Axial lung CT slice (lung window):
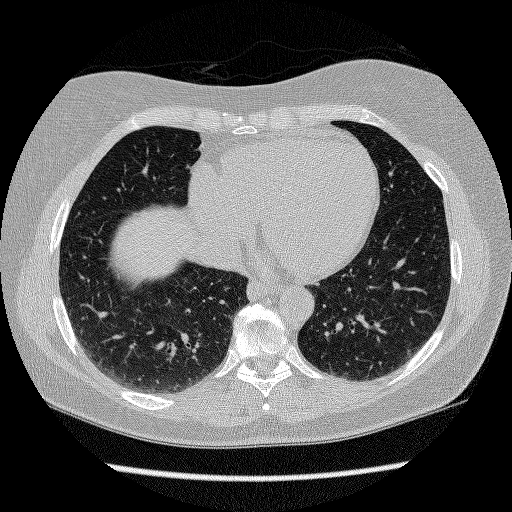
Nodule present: no